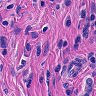
Metastatic tissue present: yes